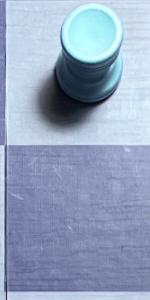
Label: Empty